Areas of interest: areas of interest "Industrial Building"
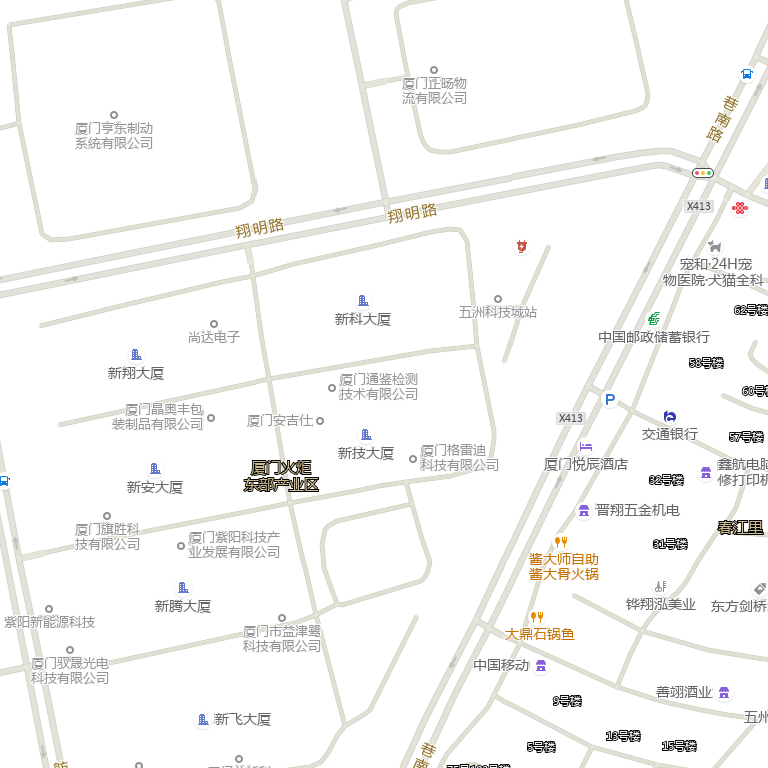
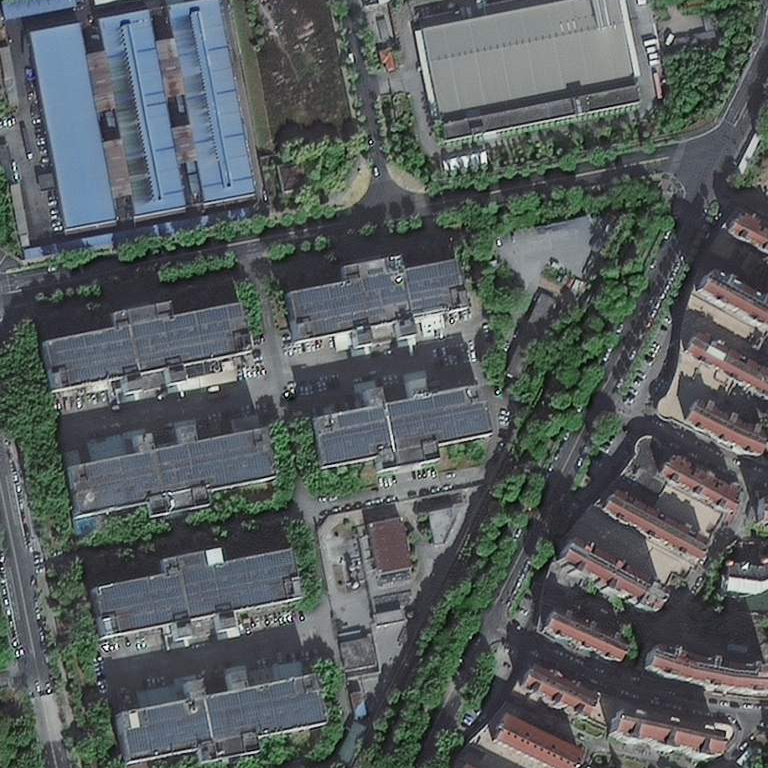